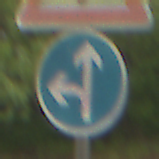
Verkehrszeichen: VorgeschriebeneFahrtrichtungGeradeausOderLinks
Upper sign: Lichtzeichenanlage
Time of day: MorningAfternoon
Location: Outdoor (Nature)
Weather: Overcast
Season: NotSpecified
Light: Natural